Question: I am looking to download the standalone installation file for . I searched on Google and found the following URL's but both the URL's don't work...
<URL>
<URL>
I tried installing it from within IE9, the installation starts but after a while it fails with 'The Download Failed' message. See below...

Can someone please tell me where I can find the standalone installation file. (I am running Windows 7.)
Thank you!
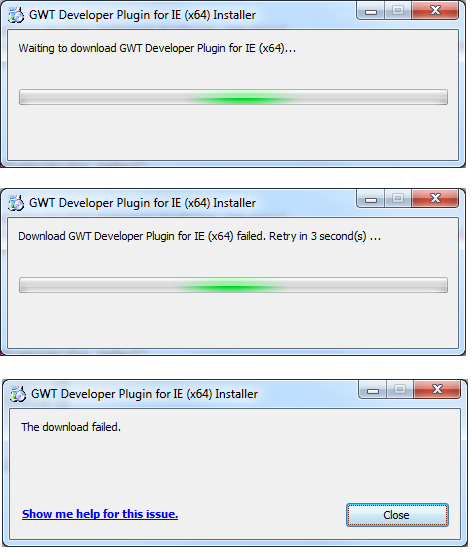
Answer: The first URL you tried has moved to <URL>